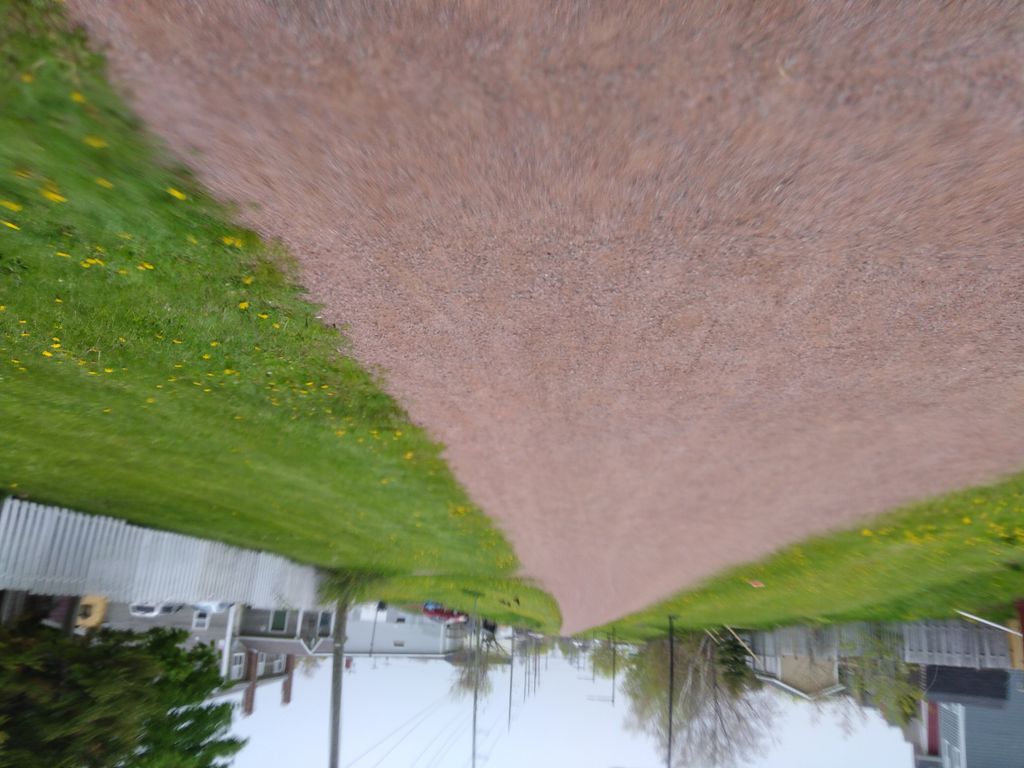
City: charlottetown